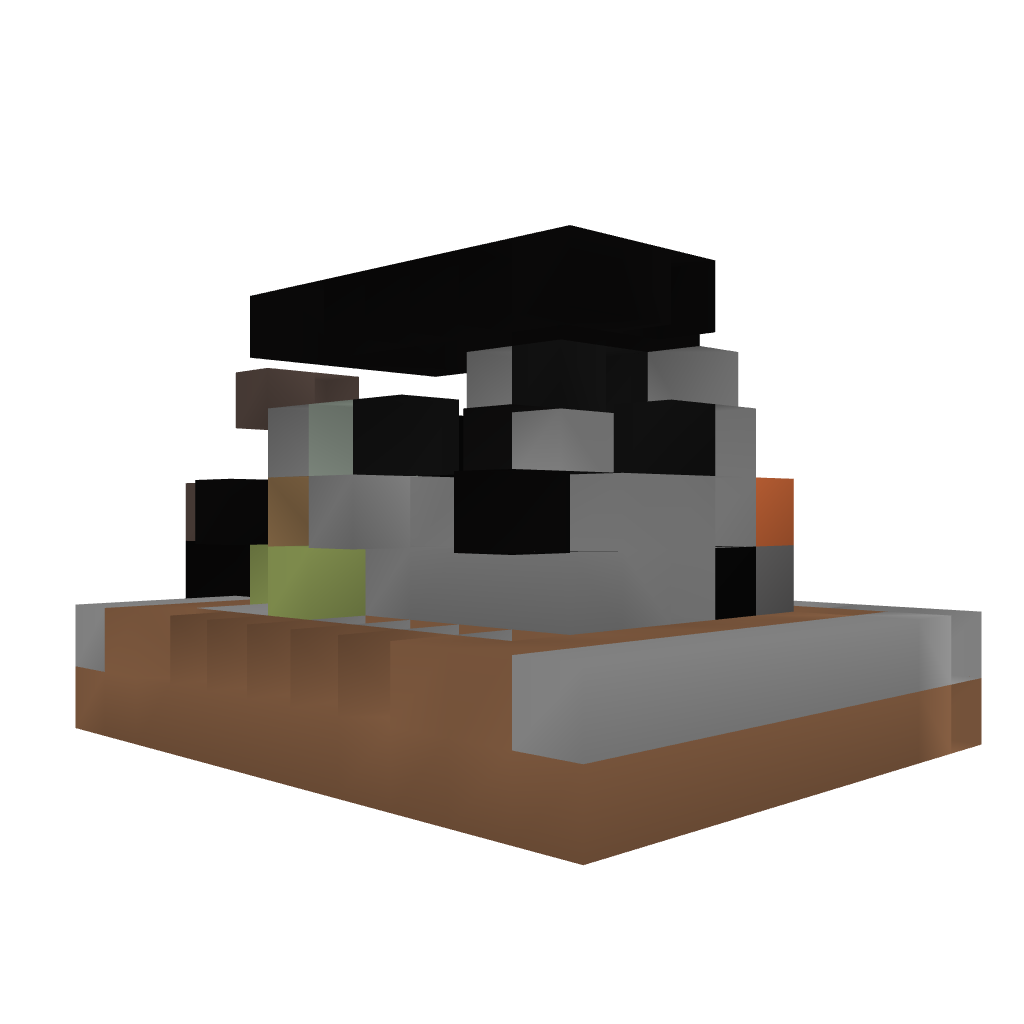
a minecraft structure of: Weather Station